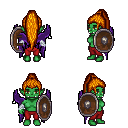
a pixel art fantasy rpg character, female body template, orc, green skin, purple wings, red pants, dark blonde extra-long topknot hairstyle, white cloth bandages, shield, four views (front, back, left, right), 2x2 character sprite sheet, small pixel art, hard edges, no anti-aliasing